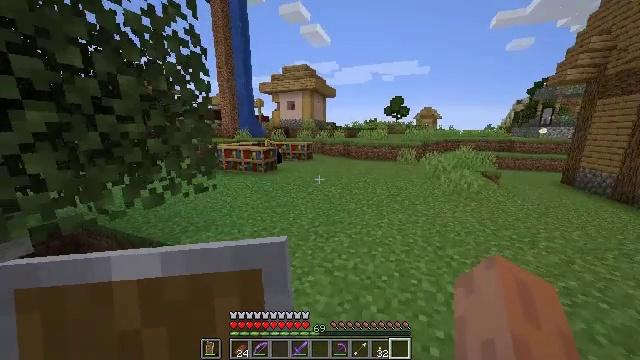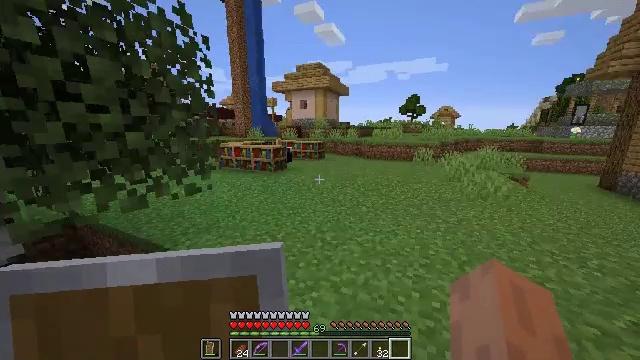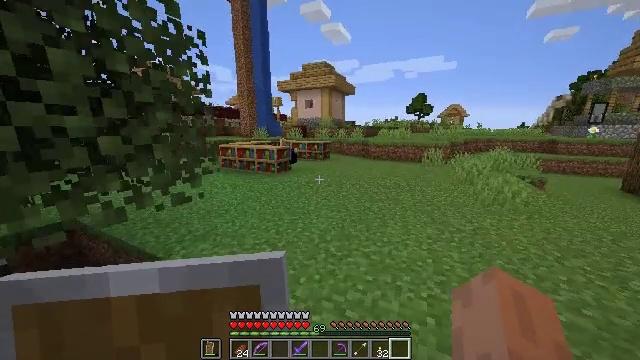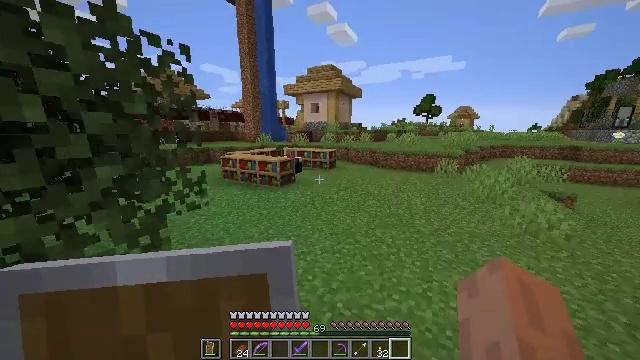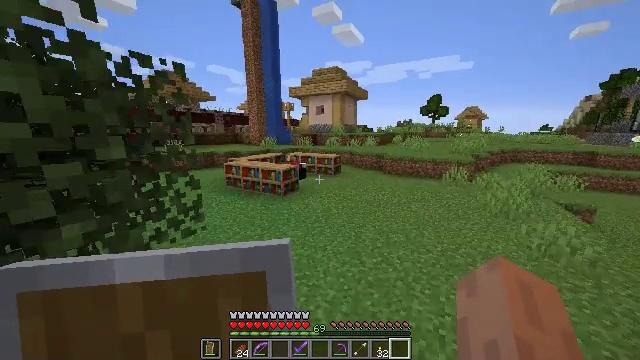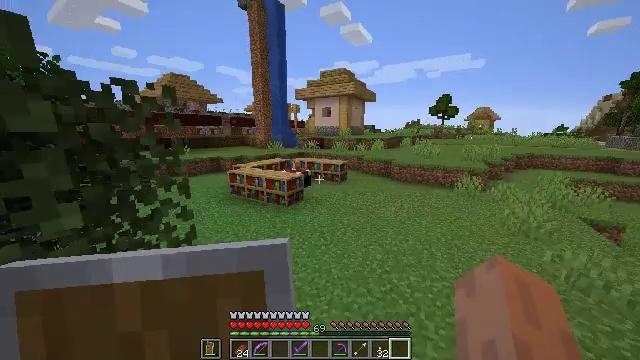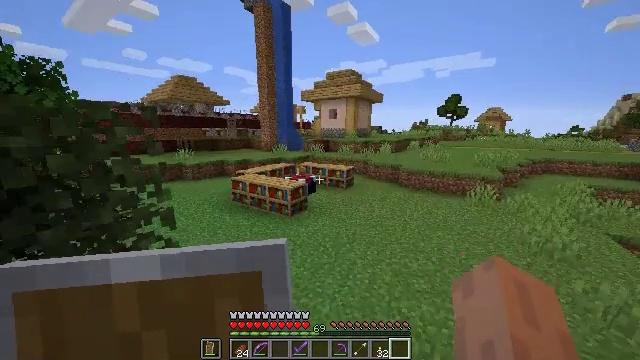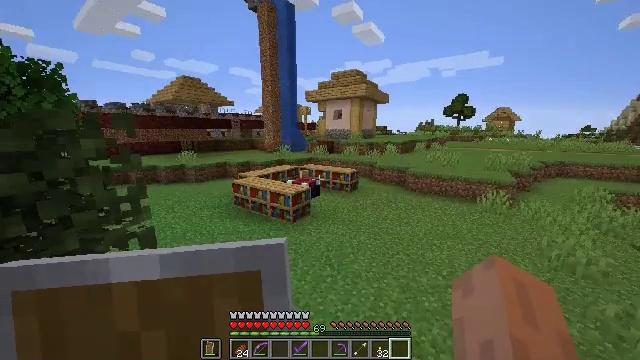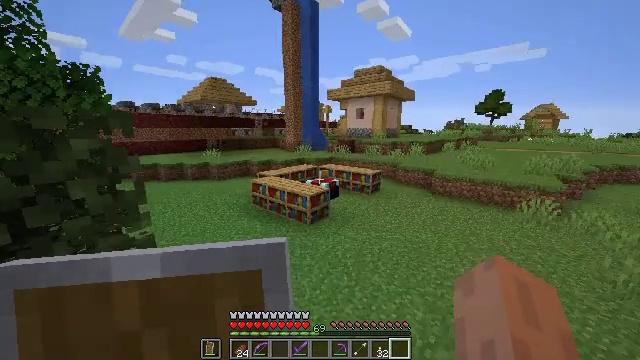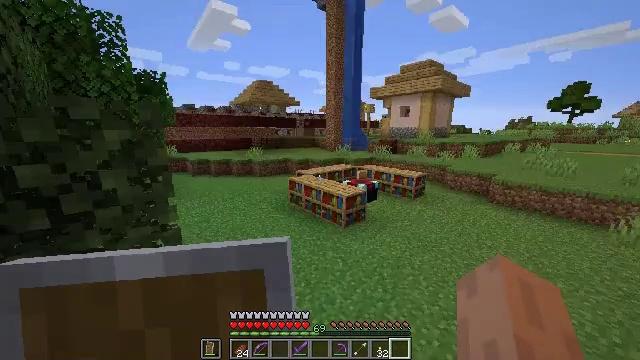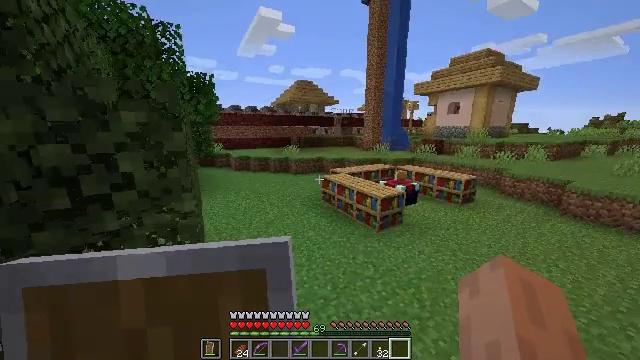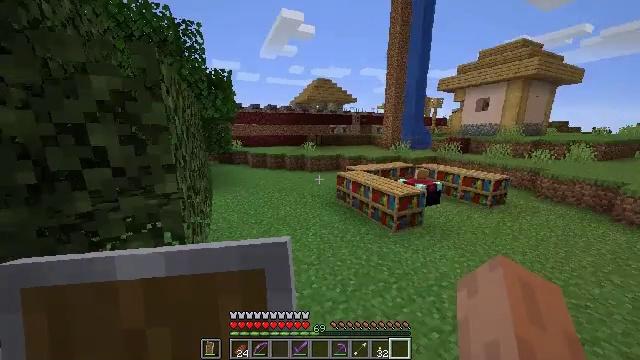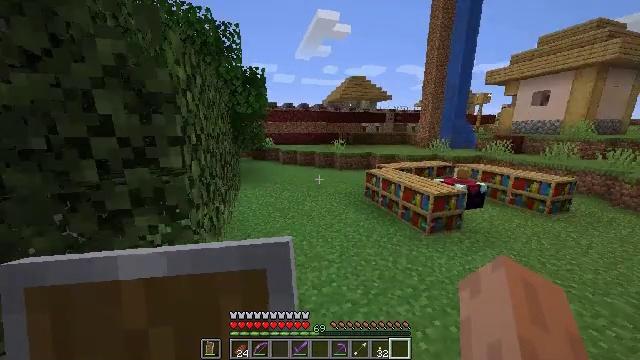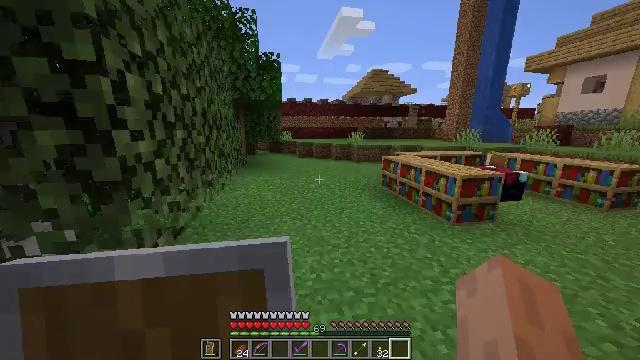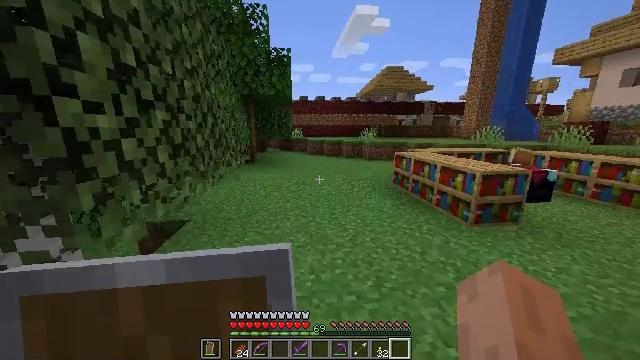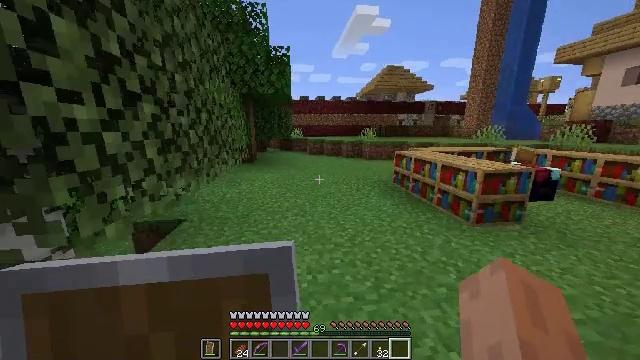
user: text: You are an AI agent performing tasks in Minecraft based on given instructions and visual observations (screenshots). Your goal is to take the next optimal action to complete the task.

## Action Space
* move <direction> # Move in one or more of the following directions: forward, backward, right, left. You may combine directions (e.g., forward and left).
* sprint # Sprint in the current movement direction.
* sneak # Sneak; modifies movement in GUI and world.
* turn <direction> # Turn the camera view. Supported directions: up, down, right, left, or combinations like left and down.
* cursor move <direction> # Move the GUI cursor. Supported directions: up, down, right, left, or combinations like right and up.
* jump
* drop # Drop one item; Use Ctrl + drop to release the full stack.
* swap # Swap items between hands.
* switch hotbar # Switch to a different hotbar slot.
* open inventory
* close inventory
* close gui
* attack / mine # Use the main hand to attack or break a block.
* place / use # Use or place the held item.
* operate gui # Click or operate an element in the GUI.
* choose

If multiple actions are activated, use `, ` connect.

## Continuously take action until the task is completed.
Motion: motion action
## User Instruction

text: Convert a book to an enchanted book using the enchanting table.
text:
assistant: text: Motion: move forward, turn left, jump
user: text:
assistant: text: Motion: move forward, turn left, jump
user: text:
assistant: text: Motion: move forward, turn left, jump
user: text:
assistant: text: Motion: move forward, turn left, jump
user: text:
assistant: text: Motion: move forward, turn left, jump
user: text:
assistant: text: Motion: move forward, turn left, jump
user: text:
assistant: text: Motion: move forward, turn left, jump
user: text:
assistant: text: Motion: move forward, turn left, jump
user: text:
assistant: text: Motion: move forward, turn left, jump
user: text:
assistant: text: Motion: move forward, turn left, jump
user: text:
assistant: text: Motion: move forward, turn left, jump
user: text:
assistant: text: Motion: move forward, turn left, jump
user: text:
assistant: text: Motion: move forward, turn left, jump
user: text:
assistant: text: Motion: move forward, turn left, jump
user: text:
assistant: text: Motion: move forward, jump
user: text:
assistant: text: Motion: move forward, jump
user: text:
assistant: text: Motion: move forward, jump
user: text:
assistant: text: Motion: move forward and move left, jump
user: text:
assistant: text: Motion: move forward and move left, turn right, jump
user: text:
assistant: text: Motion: move forward and move left, turn right, jump
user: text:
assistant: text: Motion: move forward, turn right, jump
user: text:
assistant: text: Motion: move forward, turn right, jump
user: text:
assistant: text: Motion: move forward, jump
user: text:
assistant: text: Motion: move forward, jump
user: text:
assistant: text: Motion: move forward, jump
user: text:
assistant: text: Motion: move forward, jump
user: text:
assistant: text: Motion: move forward, jump
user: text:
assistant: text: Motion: move forward, jump
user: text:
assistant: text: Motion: move forward, jump
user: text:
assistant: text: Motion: move forward, turn right, jump